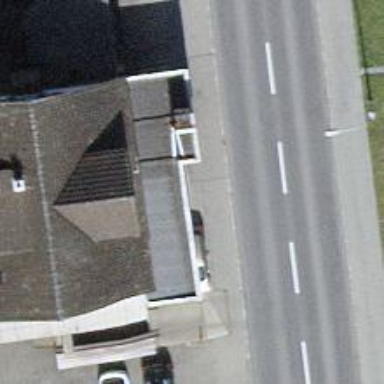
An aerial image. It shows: Fuel station.